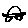
Label: car